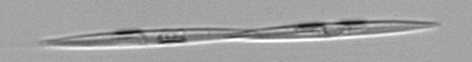
Label: Pseudo-nitzschia